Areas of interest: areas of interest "Sport and cultural"
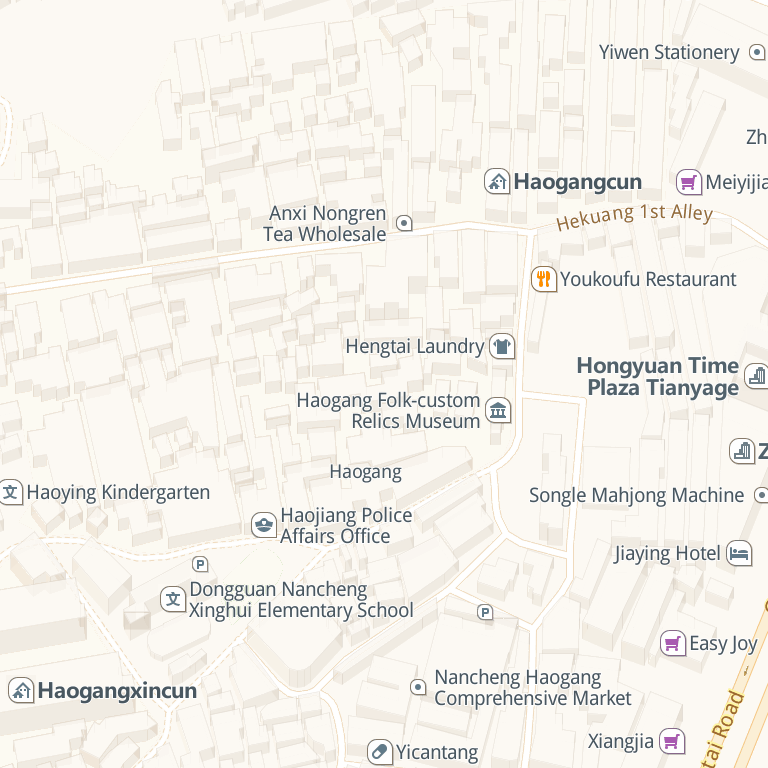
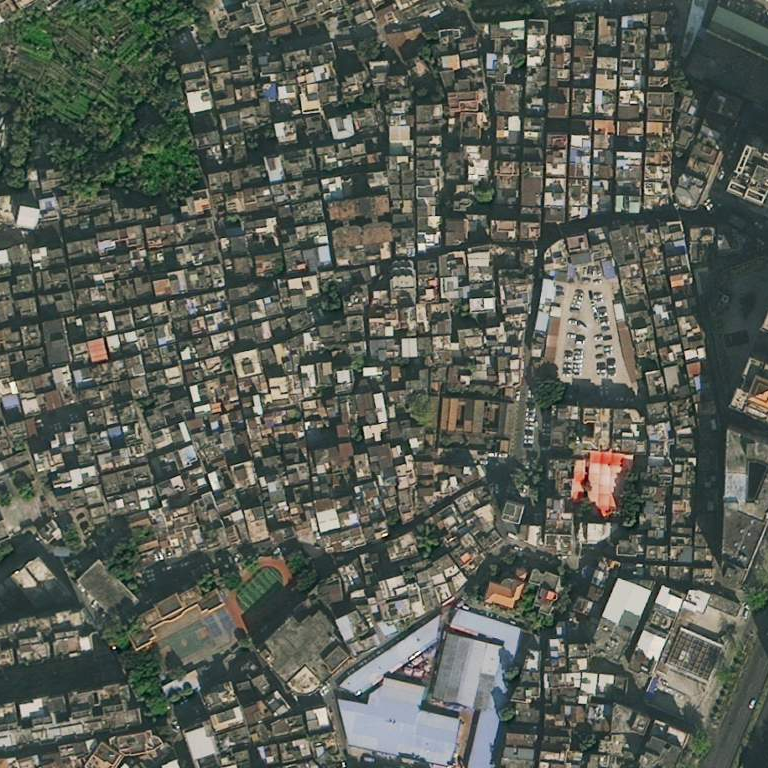